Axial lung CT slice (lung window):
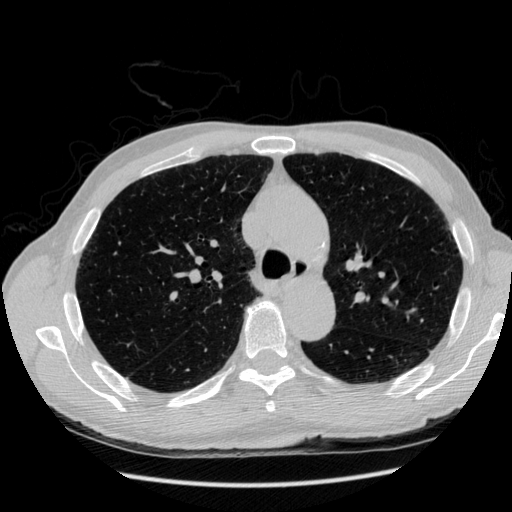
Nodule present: no